Field crop: tomato
Growth stage: 1
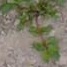
Species: portulaca